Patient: sex M, age 60
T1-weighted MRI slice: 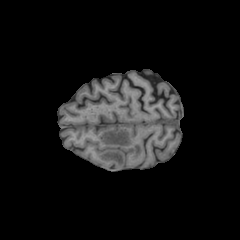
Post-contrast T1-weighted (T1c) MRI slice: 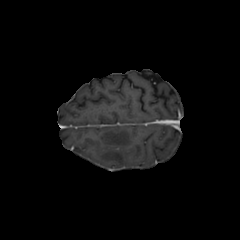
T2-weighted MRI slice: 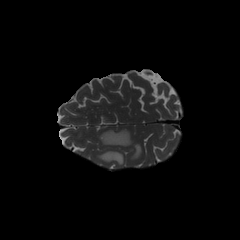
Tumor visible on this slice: yes
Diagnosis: Glioblastoma, IDH-wildtype
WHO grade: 4